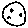
Label: moon